Question: I read the <URL> on receiving simple data. I want to receive an URL,i.e. text/plain from other apps.
So, I declared only this intent filter:
'''
<intent-filter>
<action android:name="android.intent.action.SEND" />
<category android:name="android.intent.category.DEFAULT" />
<data android:mimeType="text/plain" />
</intent-filter>
'''
In my
'''
void onCreate (Bundle savedInstanceState) {
...
// Get intent, action and MIME type
Intent intent = getIntent();
String action = intent.getAction();
String type = intent.getType();
if (Intent.ACTION_SEND.equals(action) && type != null) {
if ("text/plain".equals(type)) {
handleSendText(intent); // Handle text being sent
}
}
}
'''
'''
void handleSendText(Intent intent) {
String sharedText = intent.getStringExtra(Intent.EXTRA_TEXT);
if (sharedText != null) {
// Update UI to reflect text being shared
textBox.setText(sharedText);
}
}
'''
But, the document reads that I should handle MIME types of other types carefully.
1) But, since I only registered for plain/text, do I need any more type handling code?
2) Moreover, citing documentation :
> Keep in mind that if this activity can be started from other parts of the system, such as the launcher, then you will need to take this into consideration when examining the intent.
The MainActivity.java is also started by LAUNCHER. How do I handle that?
3) Once, user selects my app from the dialog, does it open that app, in all cases? I don't need my app to be opened. Can I circumvent that?
I don't need my app's UI to be opened. But I want to receive the text.

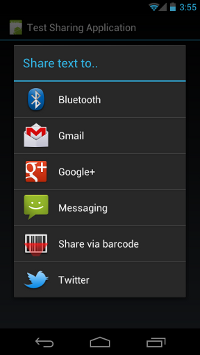
Answer: Yes, you need to add 'mimeType's for all file types you wish to share.
I think the problem may be that a starting 'Activity' will also have
'''
<action android:name="android.intent.action.MAIN" />
<category android:name="android.intent.category.LAUNCHER" />.
'''
in its manifest declaration. So when you call
'''
intent.getAction()
'''
which action is returned ?? 'ACTION_SEND' or 'MAIN'? This is the problem they are talking about, I believe.
If you don't want your app to be displayed in the list of share apps, then why have you added the action
'''
<action android:name="android.intent.action.SEND" />
'''
to this 'Activity' in the manifest in the first place ?? Because, the purpose of adding an action to an intent-filter is precisely that the 'Activity' or 'Service' or 'BroadcastReceiver' can be started from another app by sending an . And if you don't want that to happen, then how do you plan to "share text" anyway ??